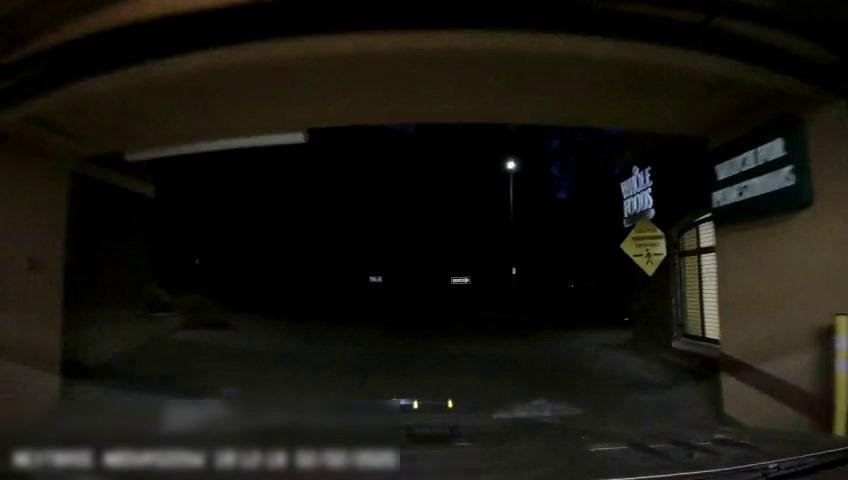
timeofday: Night
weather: Other
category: Drivable Space
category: Traffic | Signs
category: Traffic | Signs